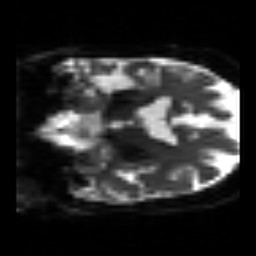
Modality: sbref
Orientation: coronal
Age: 62
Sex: female
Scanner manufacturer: siemens
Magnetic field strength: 3 T
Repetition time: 3.2 s
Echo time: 0.081 s